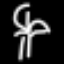
Label: palm tree